Field crop: maize
Growth stage: 1
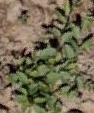
Species: convolvulus